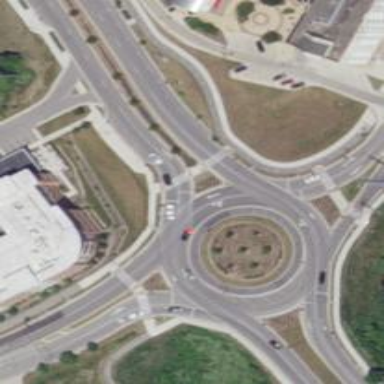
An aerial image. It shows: Primary highway intersecting roundabout.